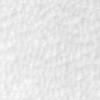
Label: no_change